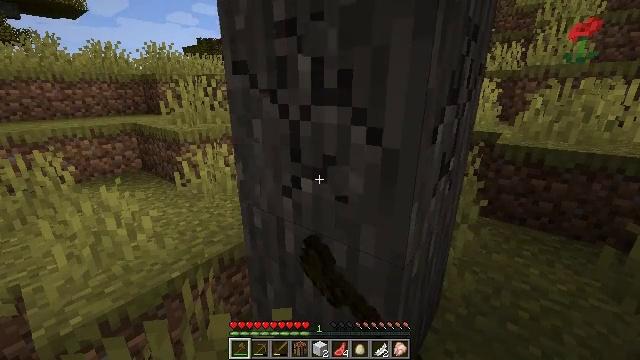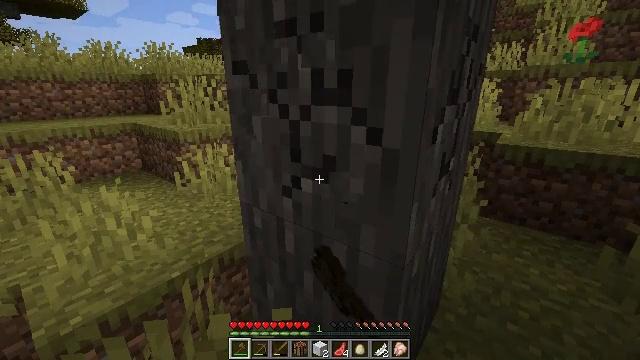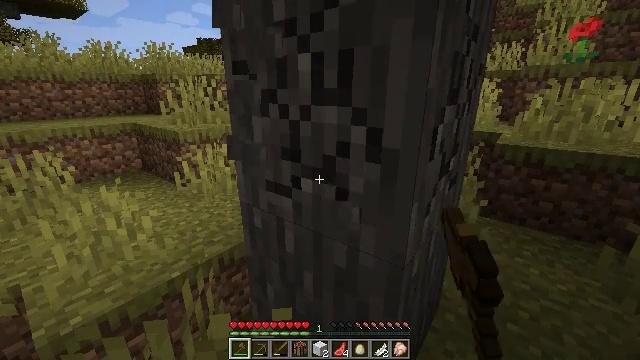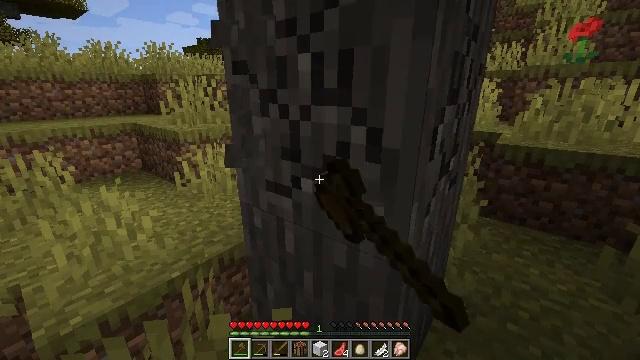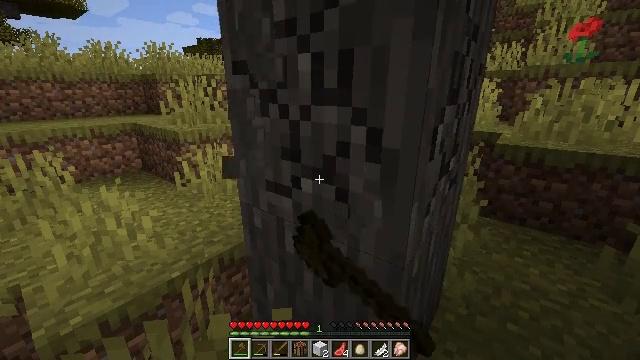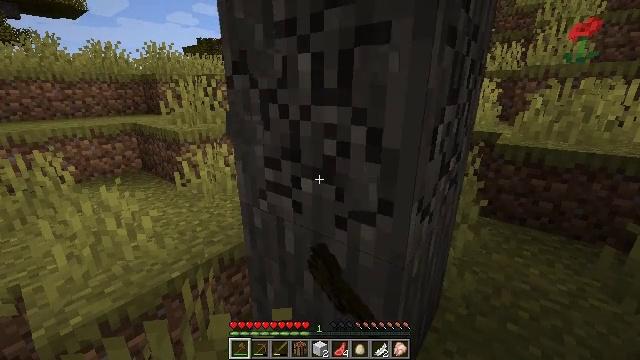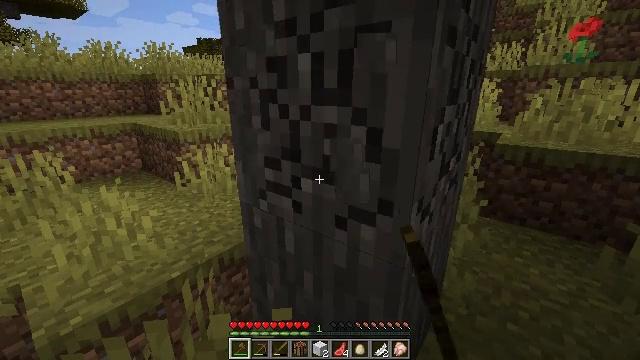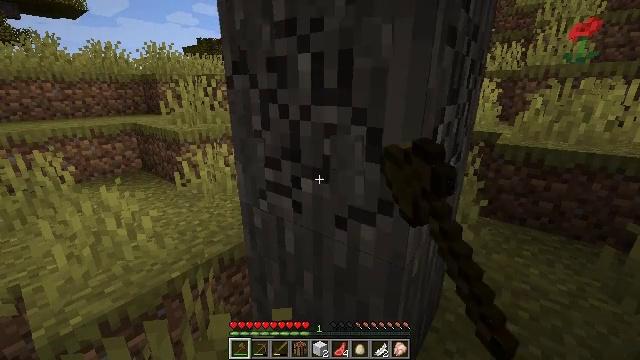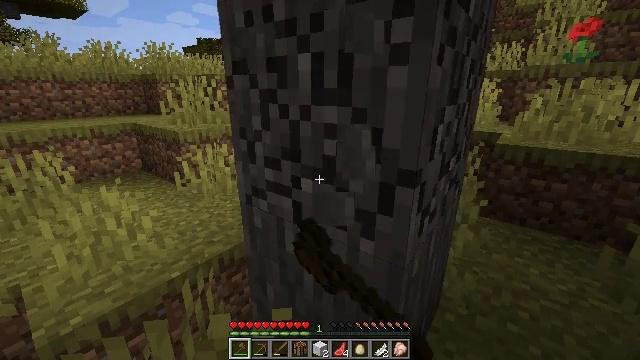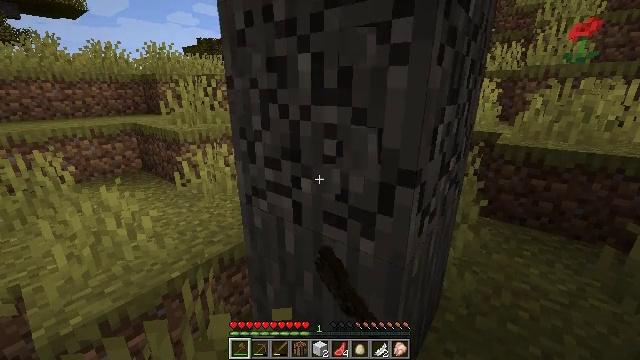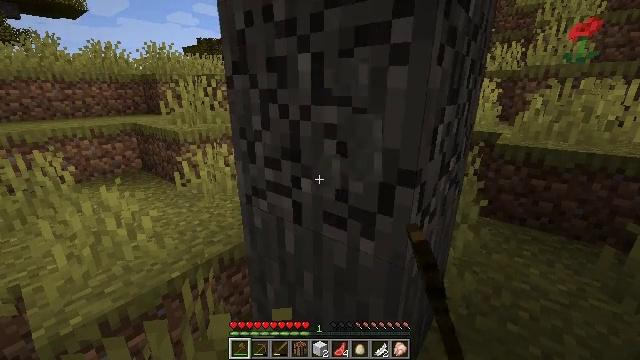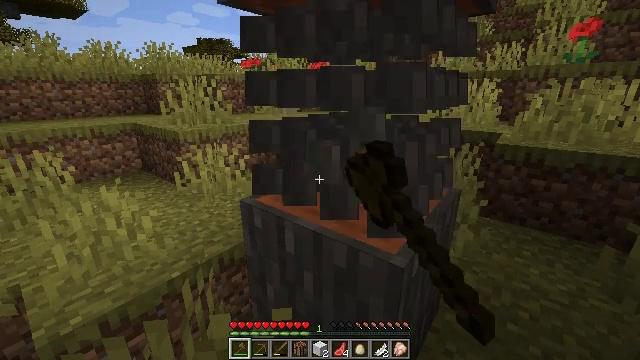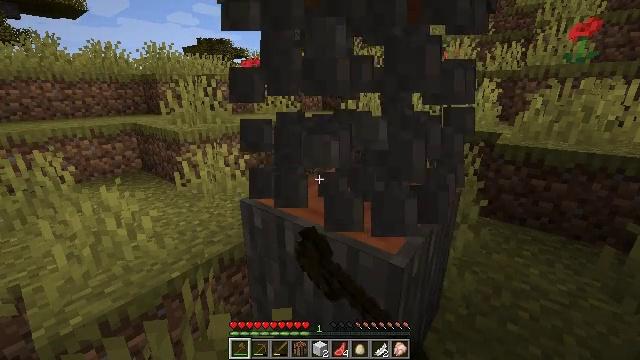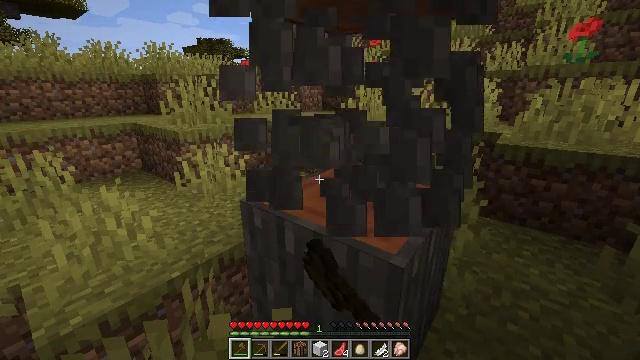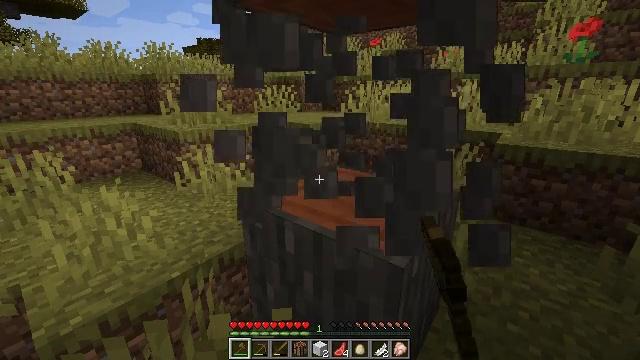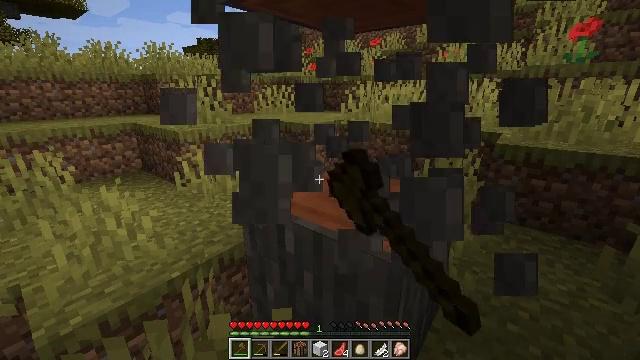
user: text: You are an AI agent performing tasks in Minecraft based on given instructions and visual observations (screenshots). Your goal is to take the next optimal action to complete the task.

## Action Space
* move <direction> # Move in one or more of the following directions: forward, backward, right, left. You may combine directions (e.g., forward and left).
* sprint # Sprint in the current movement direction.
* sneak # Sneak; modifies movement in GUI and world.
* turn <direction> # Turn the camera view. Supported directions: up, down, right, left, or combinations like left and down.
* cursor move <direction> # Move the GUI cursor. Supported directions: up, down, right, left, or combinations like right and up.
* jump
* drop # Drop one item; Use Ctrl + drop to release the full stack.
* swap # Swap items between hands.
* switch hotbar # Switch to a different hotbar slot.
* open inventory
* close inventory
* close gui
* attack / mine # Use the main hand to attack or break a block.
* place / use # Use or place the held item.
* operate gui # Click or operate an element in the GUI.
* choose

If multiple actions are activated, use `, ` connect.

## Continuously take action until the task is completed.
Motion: motion action
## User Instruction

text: Collect acacia logs by breaking the tree.
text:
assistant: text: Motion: attack / mine
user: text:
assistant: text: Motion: attack / mine
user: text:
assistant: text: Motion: attack / mine
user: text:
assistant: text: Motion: attack / mine
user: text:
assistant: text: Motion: attack / mine
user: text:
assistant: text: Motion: attack / mine
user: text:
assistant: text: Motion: attack / mine
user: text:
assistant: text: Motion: attack / mine
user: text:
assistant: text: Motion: attack / mine
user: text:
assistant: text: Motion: attack / mine
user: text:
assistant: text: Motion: attack / mine
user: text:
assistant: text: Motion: attack / mine
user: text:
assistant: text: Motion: attack / mine
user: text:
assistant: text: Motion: attack / mine
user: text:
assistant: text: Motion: attack / mine
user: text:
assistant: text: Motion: attack / mine
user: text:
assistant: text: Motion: attack / mine
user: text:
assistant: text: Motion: attack / mine
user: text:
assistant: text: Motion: attack / mine
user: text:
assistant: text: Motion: no_op
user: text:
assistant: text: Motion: no_op
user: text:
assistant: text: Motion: no_op
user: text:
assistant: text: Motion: attack / mine
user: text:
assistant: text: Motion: attack / mine
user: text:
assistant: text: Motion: attack / mine
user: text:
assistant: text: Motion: attack / mine
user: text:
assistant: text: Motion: attack / mine
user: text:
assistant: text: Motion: attack / mine
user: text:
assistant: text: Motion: attack / mine
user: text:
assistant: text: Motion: attack / mine